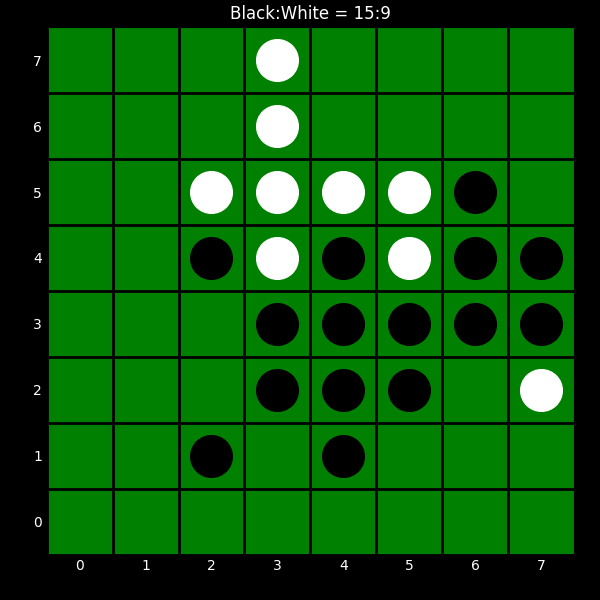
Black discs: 15
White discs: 9